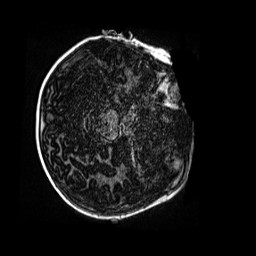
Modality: MP2RAGE
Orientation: axial
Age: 9
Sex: male
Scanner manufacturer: siemens
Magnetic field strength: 3 T
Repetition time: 4 s
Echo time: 0.00299 s